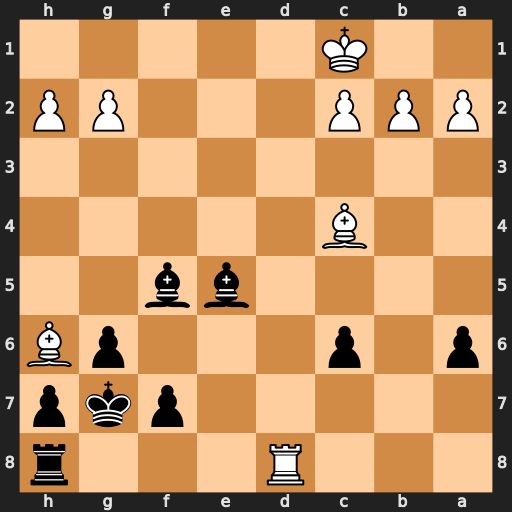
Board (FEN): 3R3r/5pkp/p1p3pB/4bb2/2B5/8/PPP3PP/2K5
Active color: b
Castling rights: -
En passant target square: -
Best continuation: Kxh6 Rxh8 Bxh8